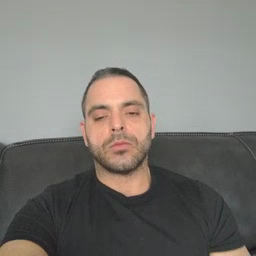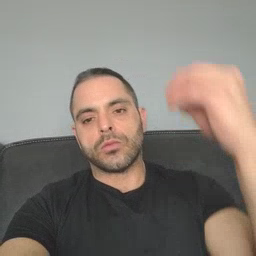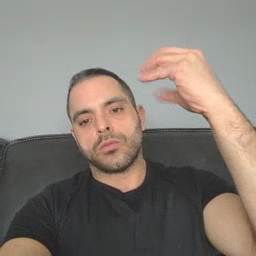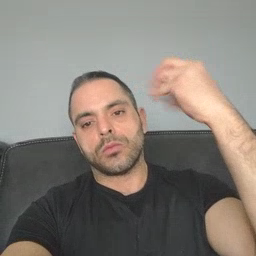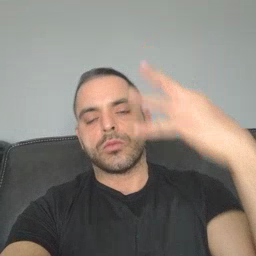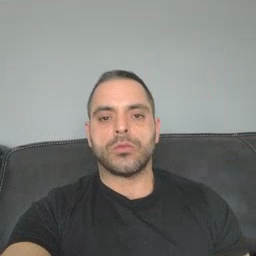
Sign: shower